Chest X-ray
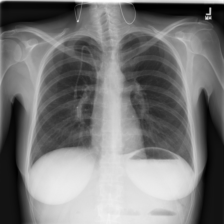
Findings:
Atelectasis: negative
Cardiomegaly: negative
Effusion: negative
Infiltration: negative
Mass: negative
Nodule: negative
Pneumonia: negative
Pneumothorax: negative
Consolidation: negative
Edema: negative
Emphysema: negative
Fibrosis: negative
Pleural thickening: negative
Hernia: negative